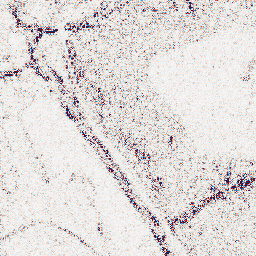
Category: wavelet
Decomposition family: wavelet_reverse_biorthogonal
Decomposition parameters: wavelet: rbio3.5
level: 1
Upsampling method: sinc_hamming
Upsampling parameters: scale: 4
kernel_size: 16
Upsampling scale: 4